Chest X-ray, AP view. Patient: 58 years old, sex F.
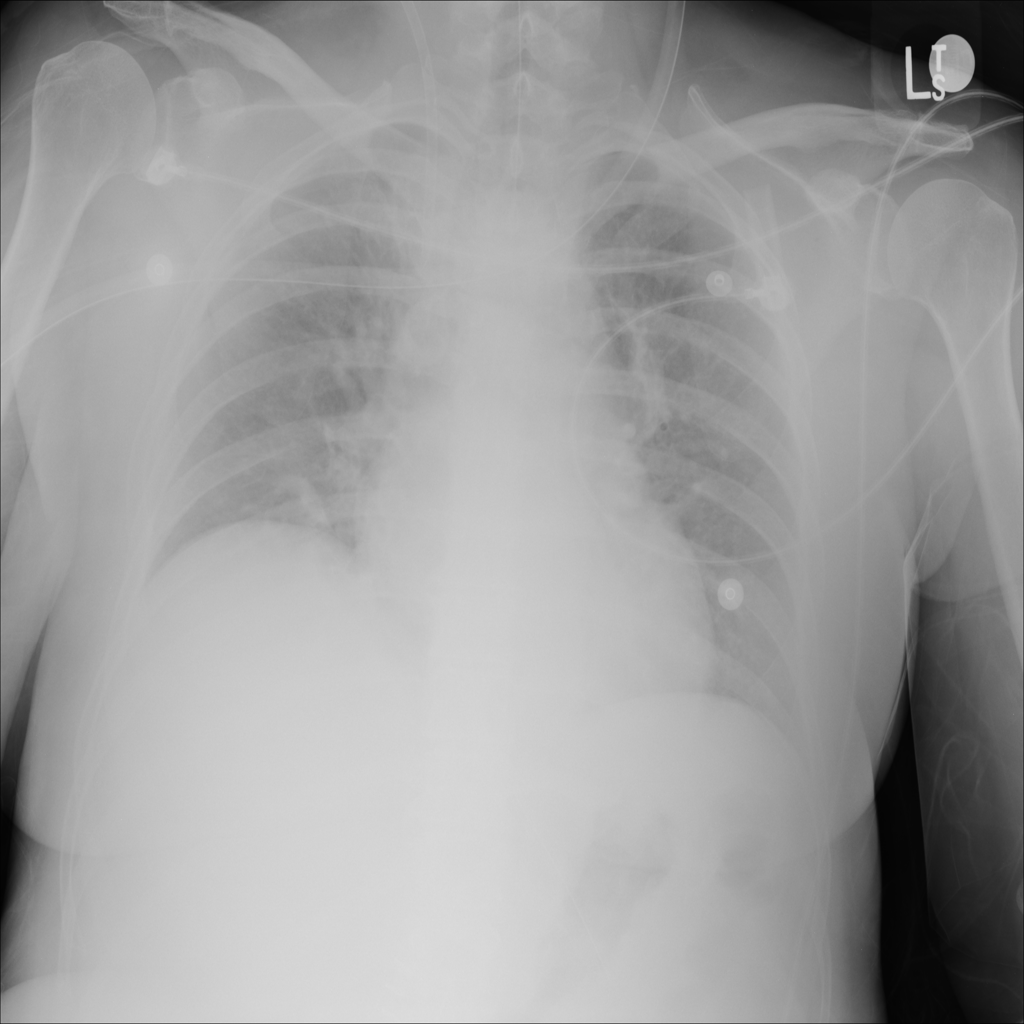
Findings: No Finding